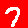
Digit: 7